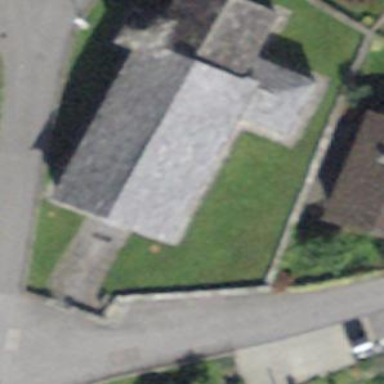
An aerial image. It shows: Building that is place of worship.